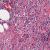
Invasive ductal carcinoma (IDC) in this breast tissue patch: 1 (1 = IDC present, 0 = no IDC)